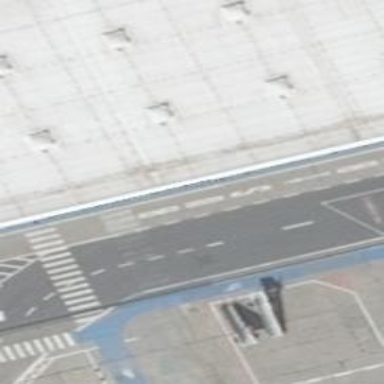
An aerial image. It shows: Airport gate.